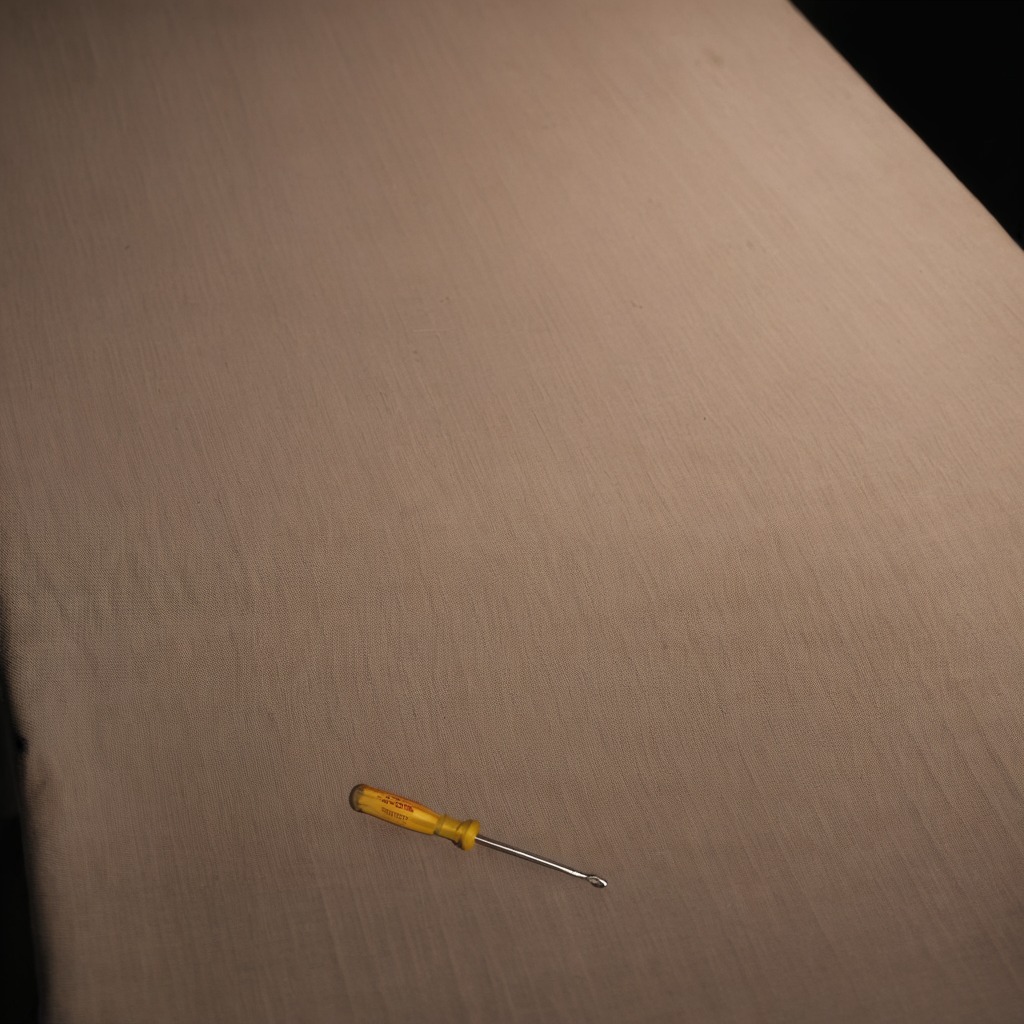
A screwdriver lies on a wooden table inside a workshop at night.